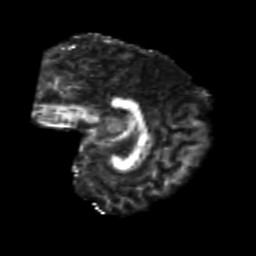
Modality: FA
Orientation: sagittal
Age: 24
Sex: female
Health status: healthy
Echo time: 0.074 s